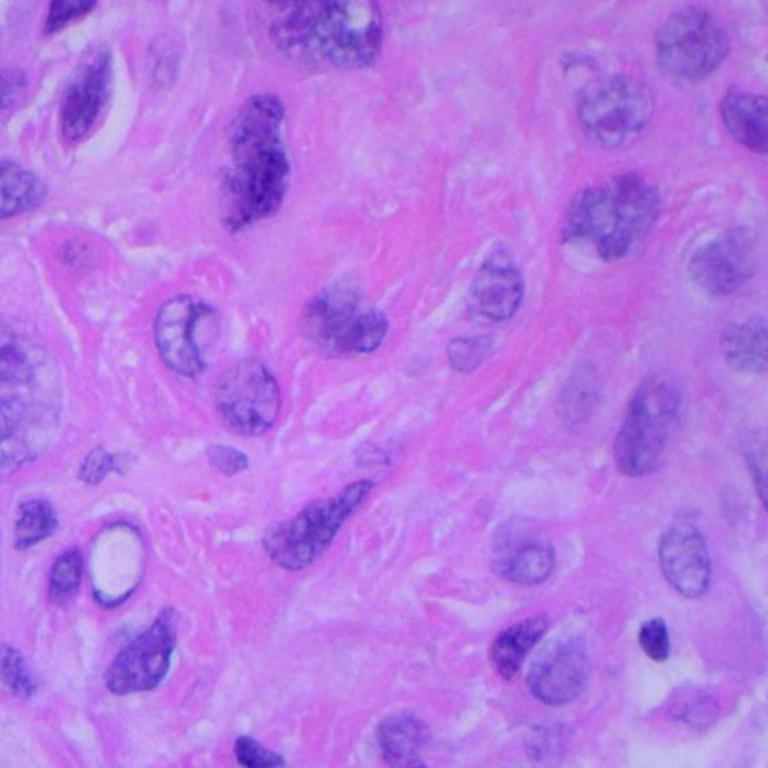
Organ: lung
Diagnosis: squamous carcinomas